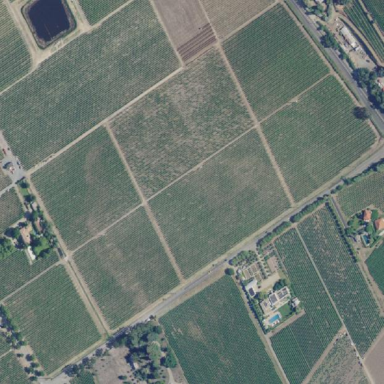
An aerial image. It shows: Vineyard with grape crops.